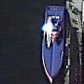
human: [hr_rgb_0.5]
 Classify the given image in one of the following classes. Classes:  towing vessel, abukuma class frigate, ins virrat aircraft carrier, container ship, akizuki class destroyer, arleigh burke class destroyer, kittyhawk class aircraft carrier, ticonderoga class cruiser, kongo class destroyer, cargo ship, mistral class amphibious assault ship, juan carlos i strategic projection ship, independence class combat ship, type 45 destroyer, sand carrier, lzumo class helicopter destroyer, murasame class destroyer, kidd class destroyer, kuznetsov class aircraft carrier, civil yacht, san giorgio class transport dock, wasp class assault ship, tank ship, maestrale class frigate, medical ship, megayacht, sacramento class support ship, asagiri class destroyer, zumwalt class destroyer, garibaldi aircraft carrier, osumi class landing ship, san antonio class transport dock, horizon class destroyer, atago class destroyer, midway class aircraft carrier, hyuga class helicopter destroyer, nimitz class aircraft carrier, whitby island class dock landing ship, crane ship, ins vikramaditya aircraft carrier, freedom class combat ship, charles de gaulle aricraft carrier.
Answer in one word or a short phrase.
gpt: Civil yacht